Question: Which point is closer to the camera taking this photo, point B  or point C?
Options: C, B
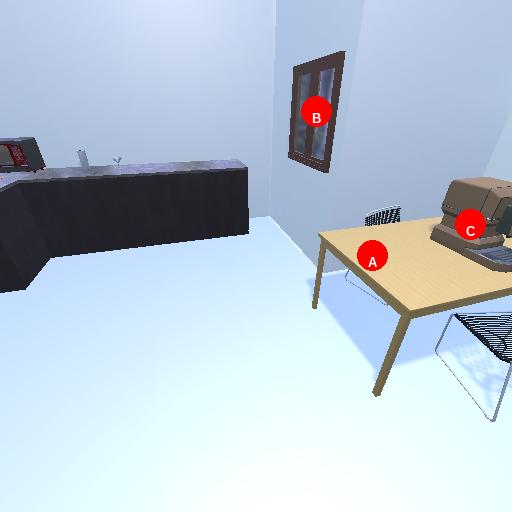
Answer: C